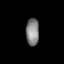
Tissue: lung
Cell type: Endothelial cells
Senescence score: 0.5715
Nuclear area (px): 344
Mean DAPI intensity: 133.337